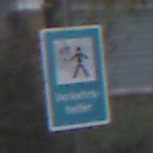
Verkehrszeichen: Verkehrshelfer
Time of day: MorningAfternoon
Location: Outdoor (Urban)
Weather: Overcast
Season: NotSpecified
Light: Natural